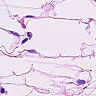
Metastatic tissue present: no